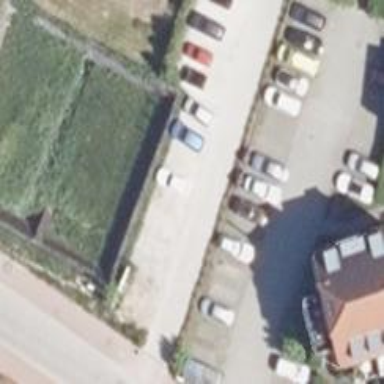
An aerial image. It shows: Parking available on the street side.